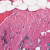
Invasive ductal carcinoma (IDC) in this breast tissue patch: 0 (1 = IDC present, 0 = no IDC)